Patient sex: M
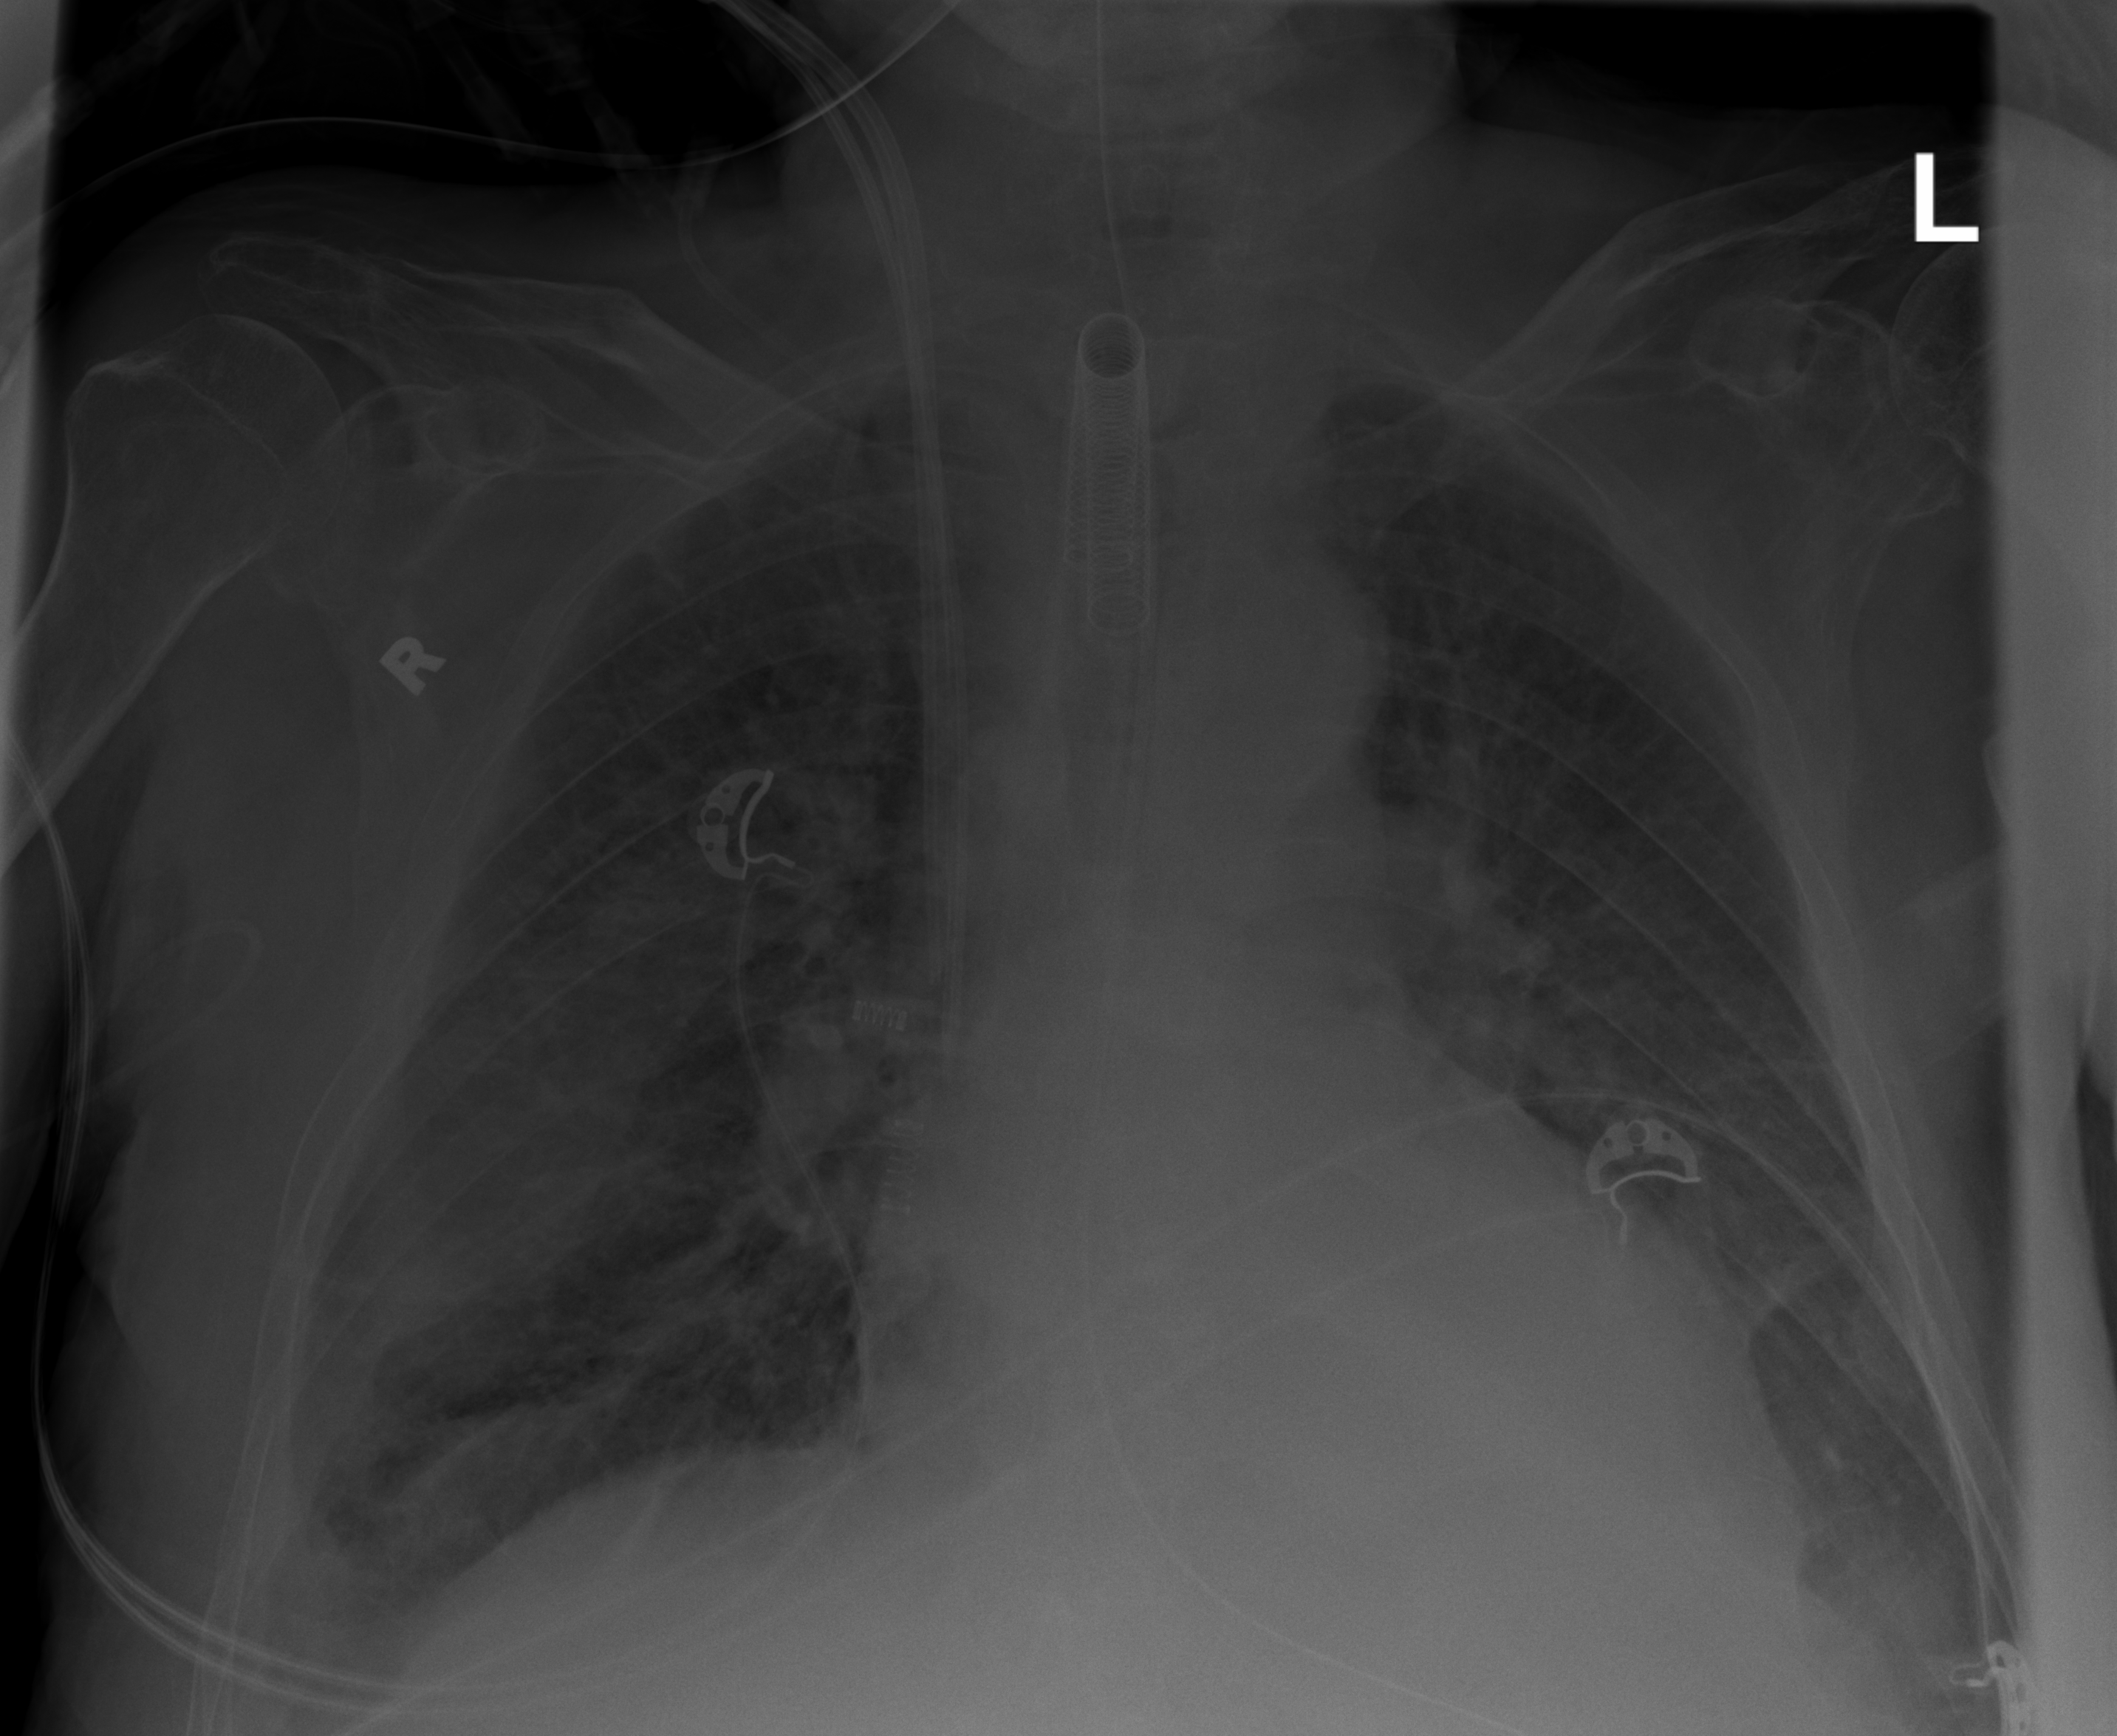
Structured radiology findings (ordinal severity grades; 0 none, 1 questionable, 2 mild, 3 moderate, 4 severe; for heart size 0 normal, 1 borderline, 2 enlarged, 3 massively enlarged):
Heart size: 2
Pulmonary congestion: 2
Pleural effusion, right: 2
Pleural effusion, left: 2
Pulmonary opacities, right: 2
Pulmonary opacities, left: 0
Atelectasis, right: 2
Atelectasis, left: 2